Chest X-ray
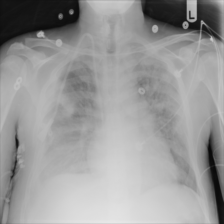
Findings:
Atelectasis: negative
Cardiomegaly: negative
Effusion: negative
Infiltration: positive
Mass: negative
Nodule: negative
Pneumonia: negative
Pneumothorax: negative
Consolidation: negative
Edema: positive
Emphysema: negative
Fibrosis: negative
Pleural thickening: negative
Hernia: negative